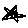
Label: star